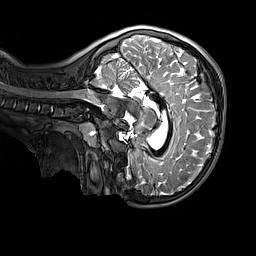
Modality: T2w
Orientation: sagittal
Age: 10
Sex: female
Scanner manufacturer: siemens
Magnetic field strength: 3 T
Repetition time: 3.2 s
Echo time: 0.408 s